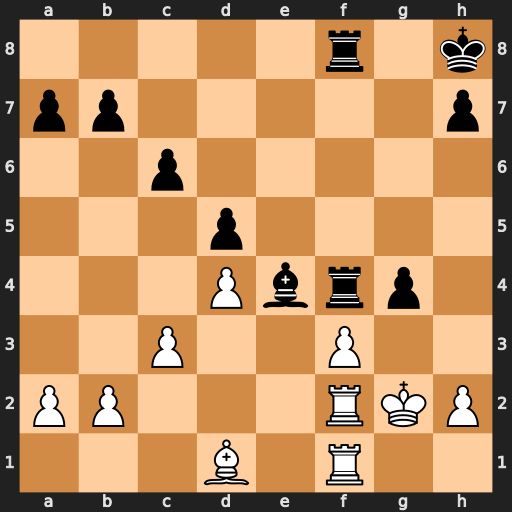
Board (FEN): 5r1k/pp5p/2p5/3p4/3Pbrp1/2P2P2/PP3RKP/3B1R2
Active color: w
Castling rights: -
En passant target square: -
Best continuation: fxe4 Rxf2+ Rxf2 Rxf2+ Kxf2